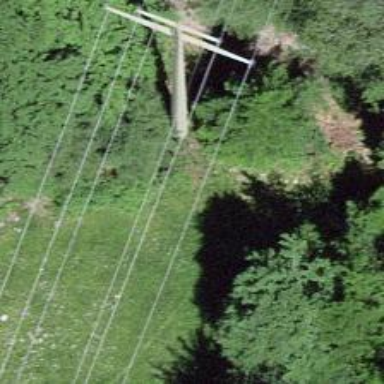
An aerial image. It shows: Power tower.